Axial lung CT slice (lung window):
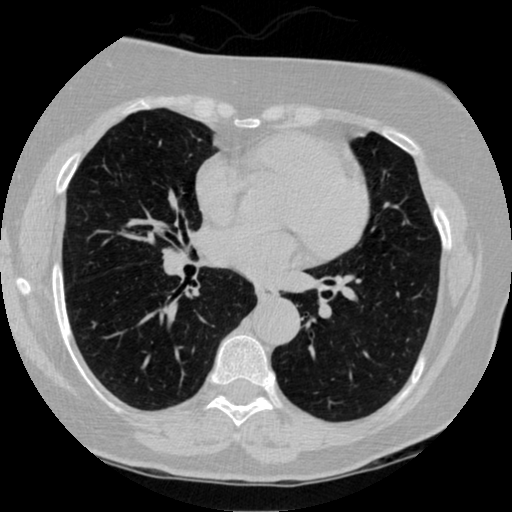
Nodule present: no